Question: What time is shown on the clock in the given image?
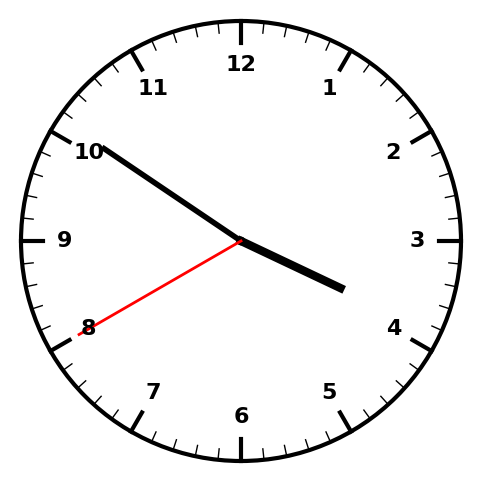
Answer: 03:50:40